Field crop: maize
Growth stage: 2
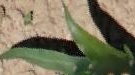
Species: maize